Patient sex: F
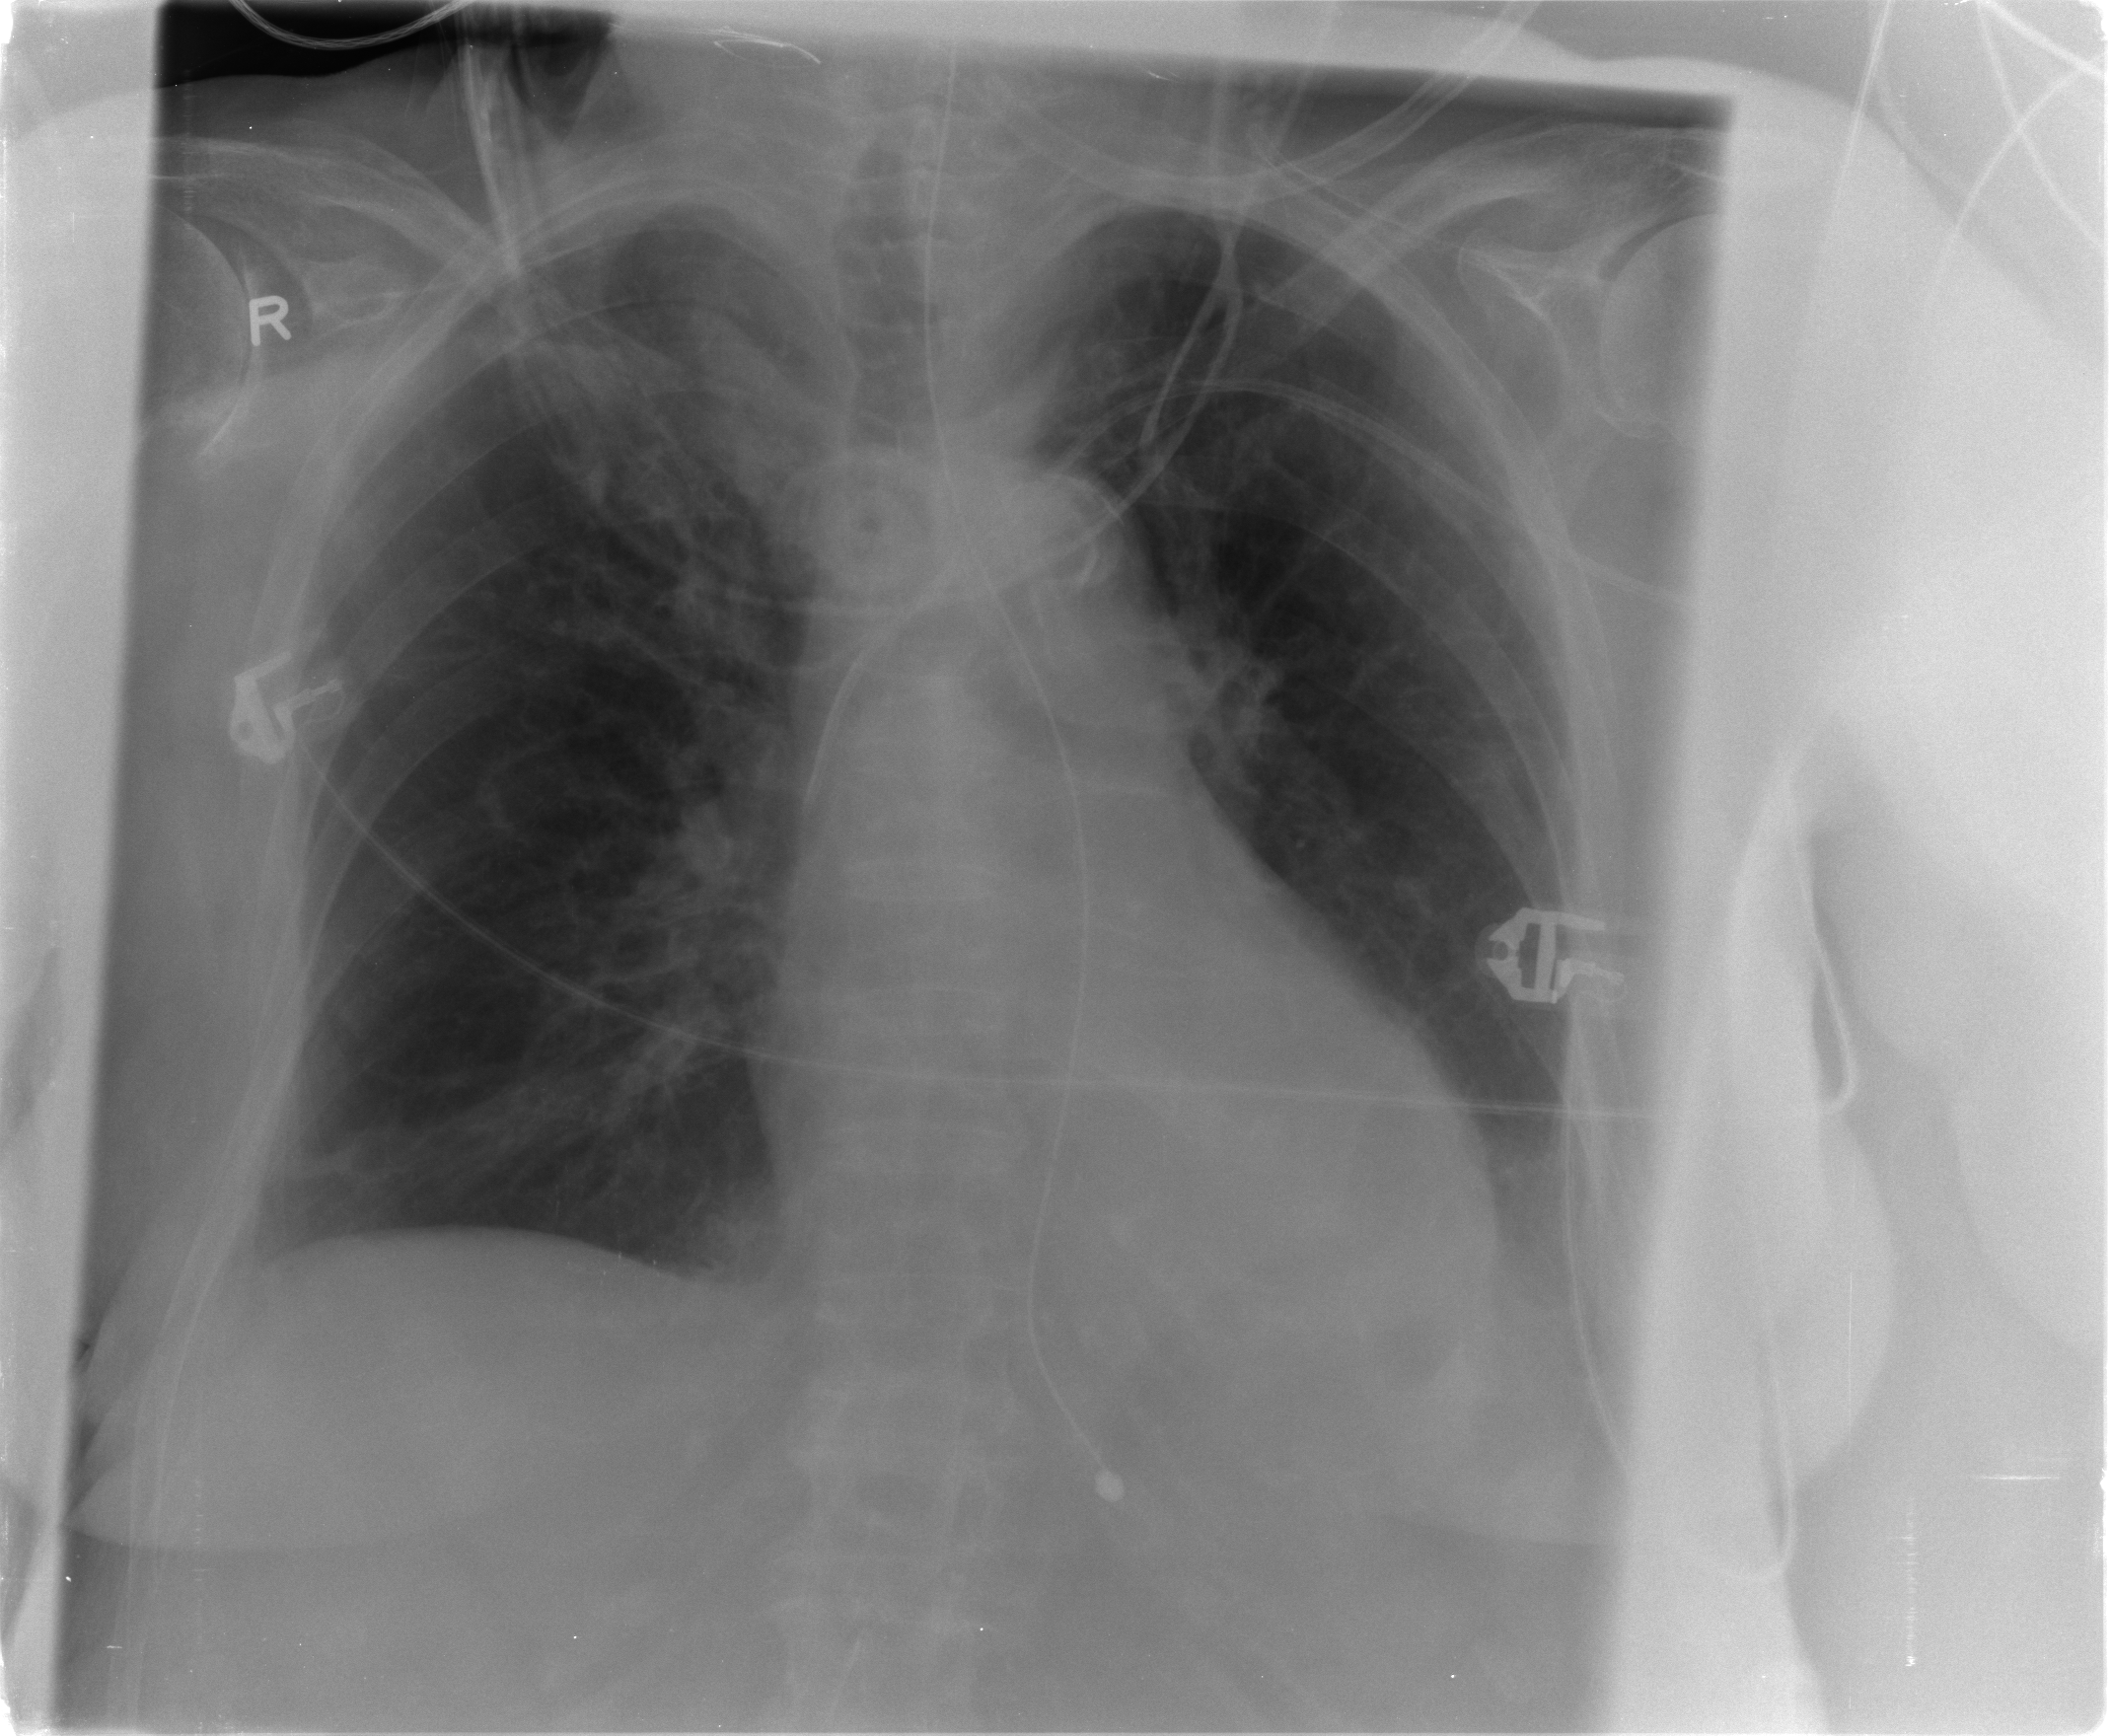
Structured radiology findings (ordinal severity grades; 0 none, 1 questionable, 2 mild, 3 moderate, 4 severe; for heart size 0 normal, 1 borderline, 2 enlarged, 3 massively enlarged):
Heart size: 0
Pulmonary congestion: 0
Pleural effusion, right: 0
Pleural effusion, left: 2
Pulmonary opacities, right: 0
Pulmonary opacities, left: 0
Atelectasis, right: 0
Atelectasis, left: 2